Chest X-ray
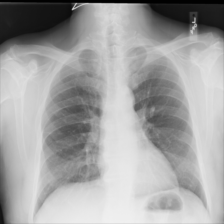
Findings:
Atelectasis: negative
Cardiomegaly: negative
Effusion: negative
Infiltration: negative
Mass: negative
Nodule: negative
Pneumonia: negative
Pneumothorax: negative
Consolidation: negative
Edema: negative
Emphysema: negative
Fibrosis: negative
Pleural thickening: negative
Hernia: negative